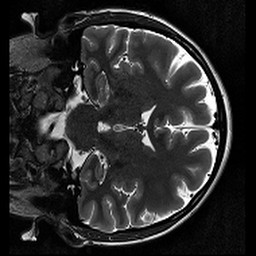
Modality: T2w
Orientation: coronal
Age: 27
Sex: female
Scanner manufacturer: siemens
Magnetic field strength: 3 T
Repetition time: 11.39 s
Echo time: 0.09 s